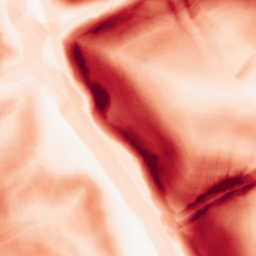
Category: morphological
Decomposition family: morphological_gradient
Decomposition parameters: size: 10
shape: diamond
Upsampling method: quadratic
Upsampling parameters: scale: 4
Upsampling scale: 4